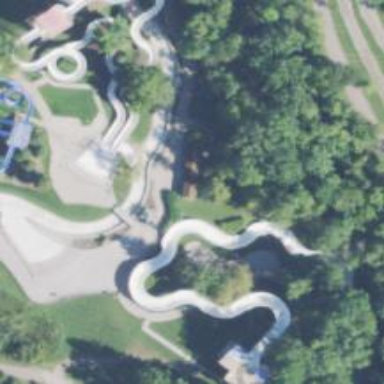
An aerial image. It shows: Bridge leading to water slide attraction.